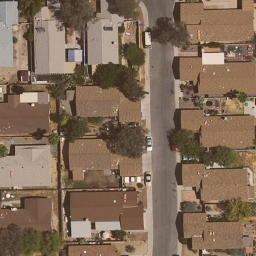
Label: residential